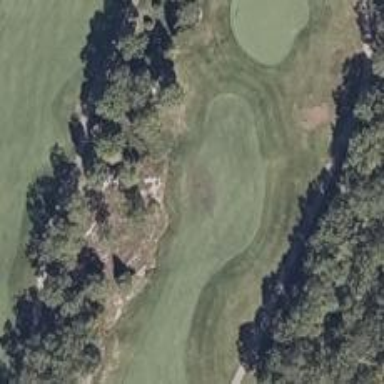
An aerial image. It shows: View of golf hole.